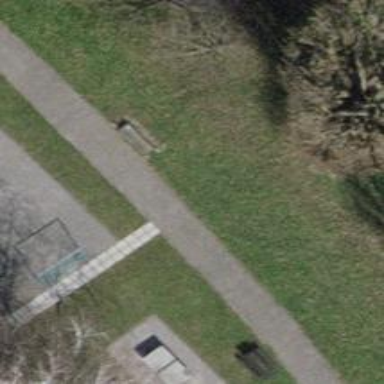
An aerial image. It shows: Footway surfaced with paving stones.